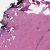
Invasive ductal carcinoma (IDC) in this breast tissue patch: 0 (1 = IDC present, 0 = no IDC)